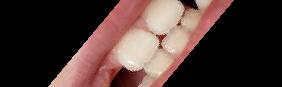
Condition: hypodontia